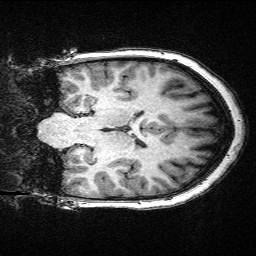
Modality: T1w
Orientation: coronal
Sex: male
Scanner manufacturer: siemens
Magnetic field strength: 3 T
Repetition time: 2.3 s
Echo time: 0.00336 s